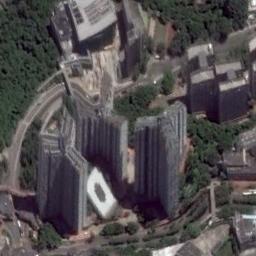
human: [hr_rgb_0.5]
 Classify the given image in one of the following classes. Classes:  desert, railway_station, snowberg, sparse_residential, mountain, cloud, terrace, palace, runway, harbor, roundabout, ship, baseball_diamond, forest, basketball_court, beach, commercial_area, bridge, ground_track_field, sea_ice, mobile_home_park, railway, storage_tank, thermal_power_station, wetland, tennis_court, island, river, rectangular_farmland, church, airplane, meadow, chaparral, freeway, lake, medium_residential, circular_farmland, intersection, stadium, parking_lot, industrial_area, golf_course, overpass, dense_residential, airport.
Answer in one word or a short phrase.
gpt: commercial_area